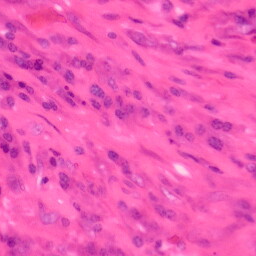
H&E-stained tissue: Colon